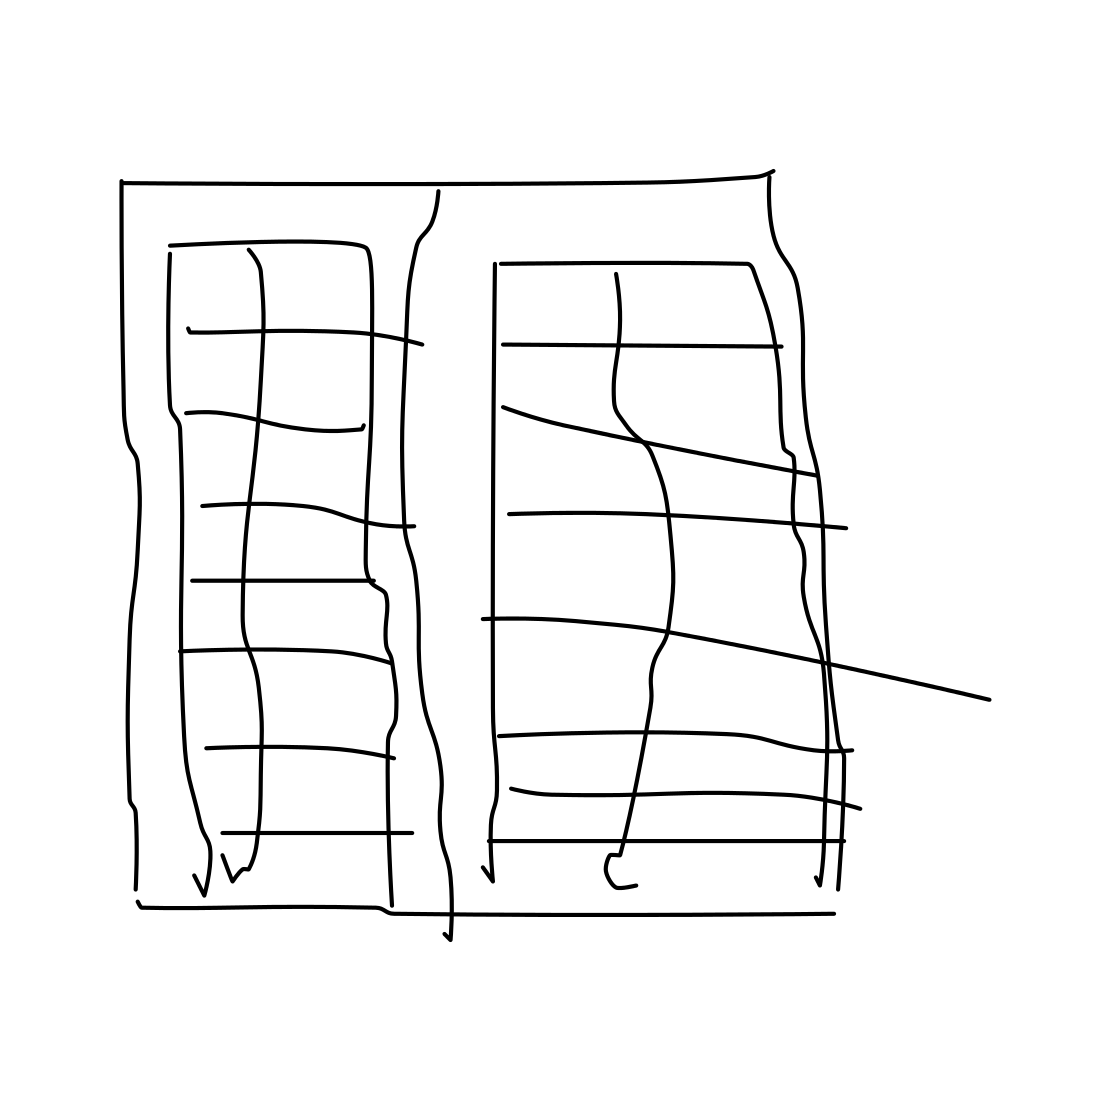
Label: skyscraper